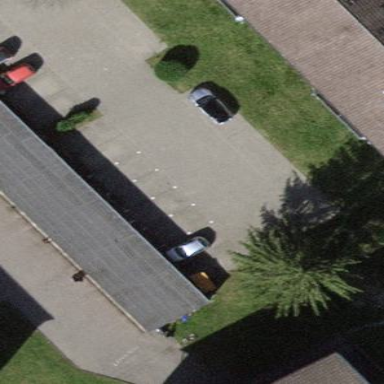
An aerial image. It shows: Parking area.